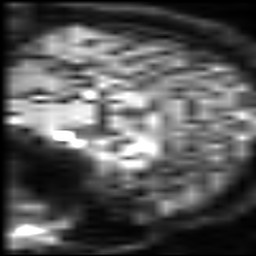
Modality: inplaneT2
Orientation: sagittal